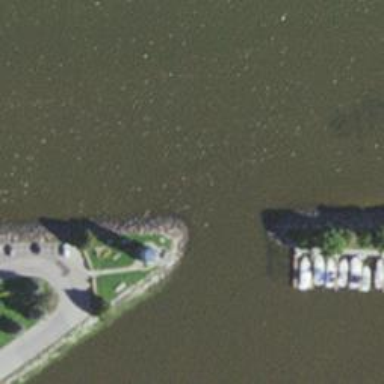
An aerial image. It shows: Lighthouse.